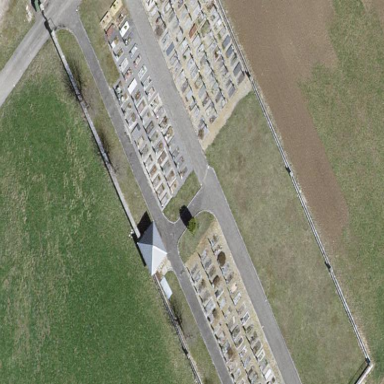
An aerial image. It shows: Cemetery.